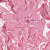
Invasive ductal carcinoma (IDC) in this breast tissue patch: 0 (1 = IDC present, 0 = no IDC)